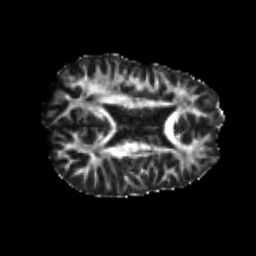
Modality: FA
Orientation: axial
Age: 21
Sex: male
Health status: healthy
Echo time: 0.074 s